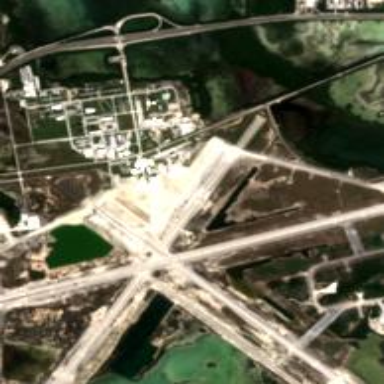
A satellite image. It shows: Paved runway at airport.